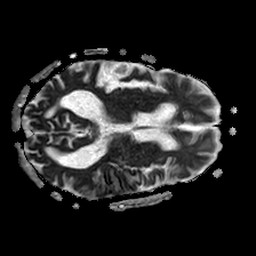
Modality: ADC
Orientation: axial
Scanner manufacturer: philips
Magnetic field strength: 1.5 T
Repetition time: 3.403 s
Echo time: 0.06922 s